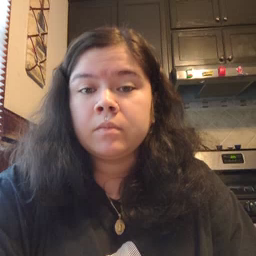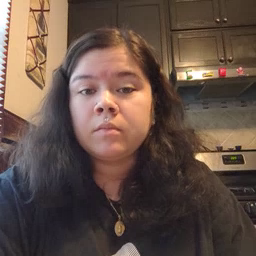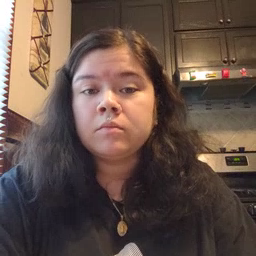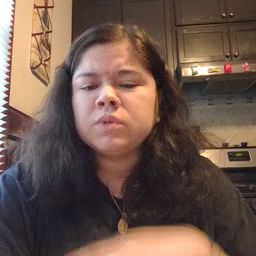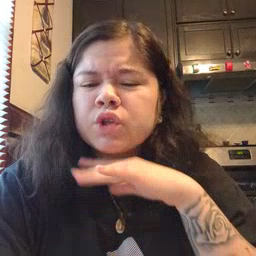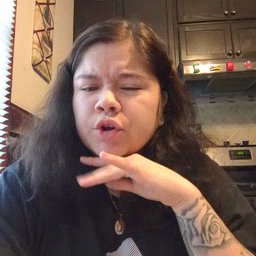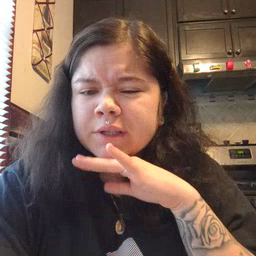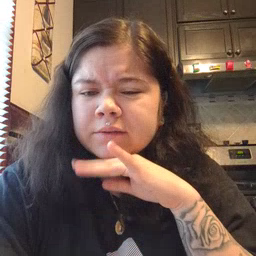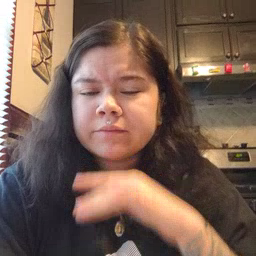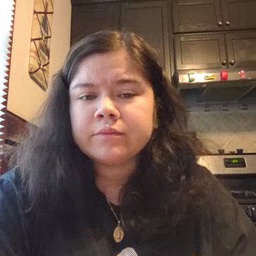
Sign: dirty